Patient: sex M, age 57
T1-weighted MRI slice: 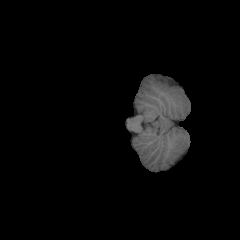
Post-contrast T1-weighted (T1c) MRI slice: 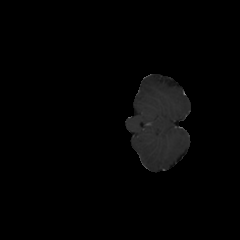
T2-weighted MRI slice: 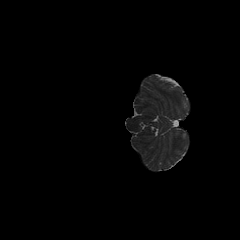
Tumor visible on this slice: no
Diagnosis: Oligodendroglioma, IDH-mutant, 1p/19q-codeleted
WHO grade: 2